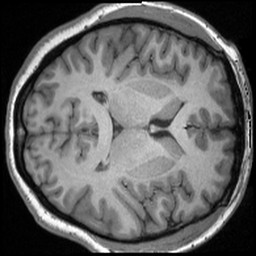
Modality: T1w
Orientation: axial